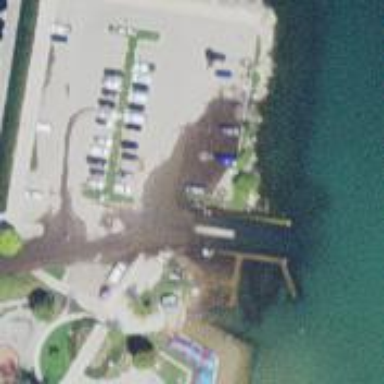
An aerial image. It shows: Slipway on leisure land.